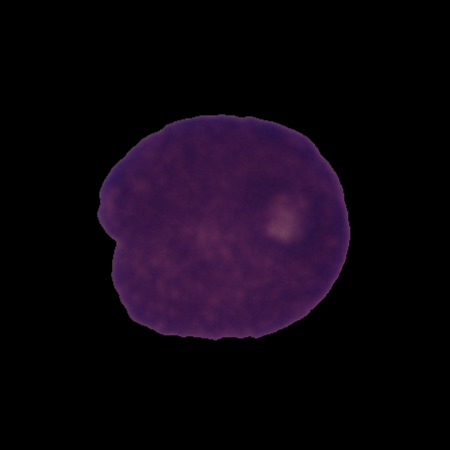
Label: cancer